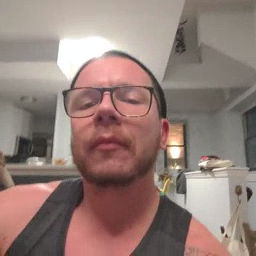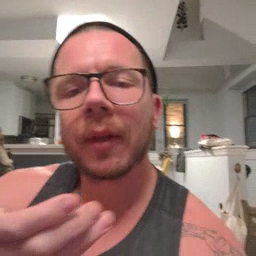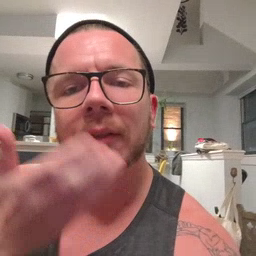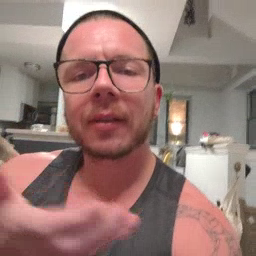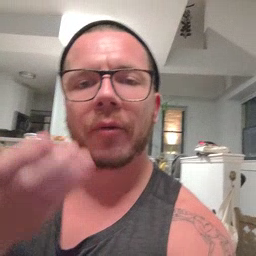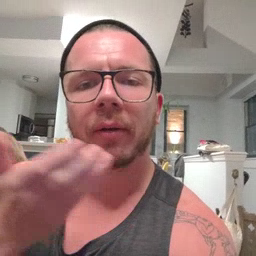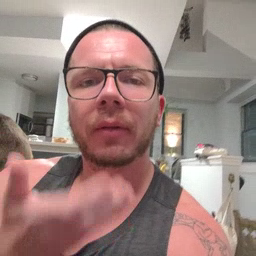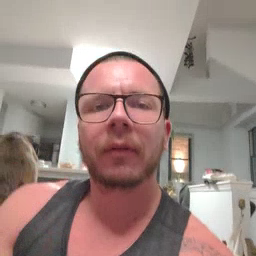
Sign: cereal